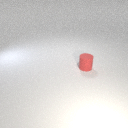
small red rubber cylinder